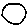
Label: circle